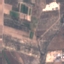
Land use / land cover: PermanentCrop